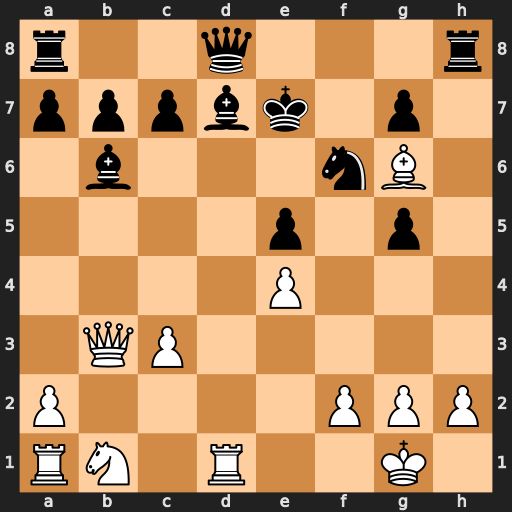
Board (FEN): r2q3r/pppbk1p1/1b3nB1/4p1p1/4P3/1QP5/P4PPP/RN1R2K1
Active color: w
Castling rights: -
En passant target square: -
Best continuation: Qf7#